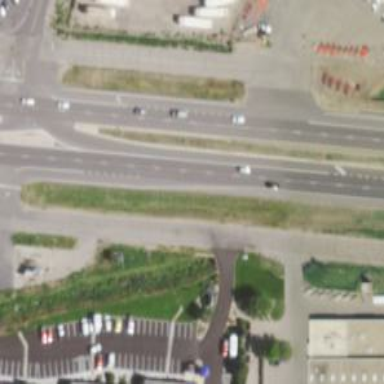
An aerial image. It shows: Trunk link highway.